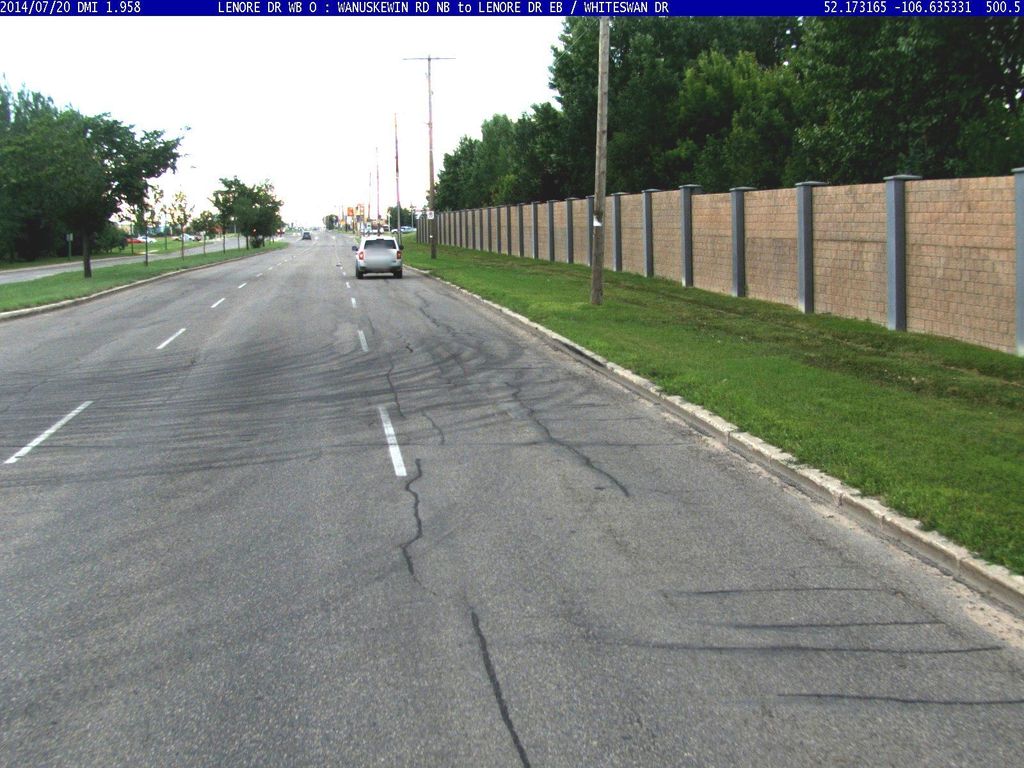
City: saskatoon